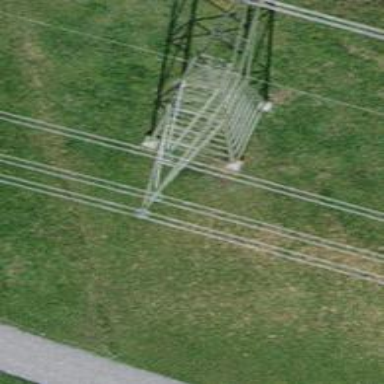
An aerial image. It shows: Towering power structure.